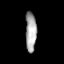
Tissue: prostate
Cell type: Myeloid cells
Senescence score: 0.7366
Nuclear area (px): 427
Mean DAPI intensity: 167.021